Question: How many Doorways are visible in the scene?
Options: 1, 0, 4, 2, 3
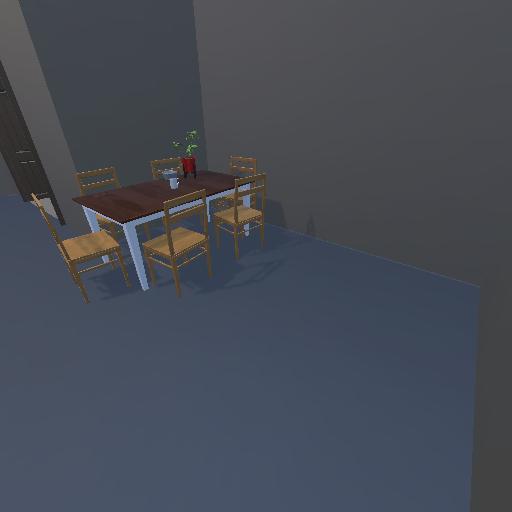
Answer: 1